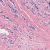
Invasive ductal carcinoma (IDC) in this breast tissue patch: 1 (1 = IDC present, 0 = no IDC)